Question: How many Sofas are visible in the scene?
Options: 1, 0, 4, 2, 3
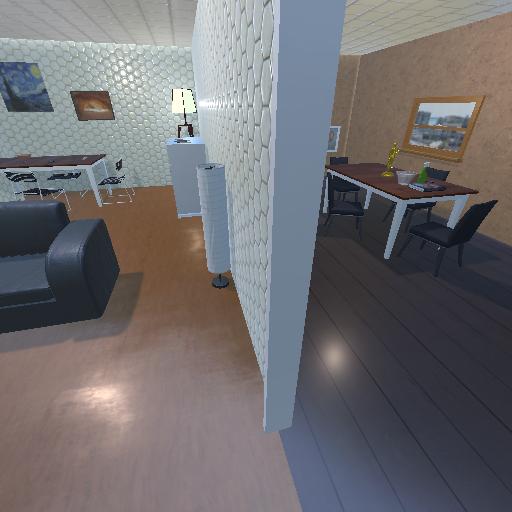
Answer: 1